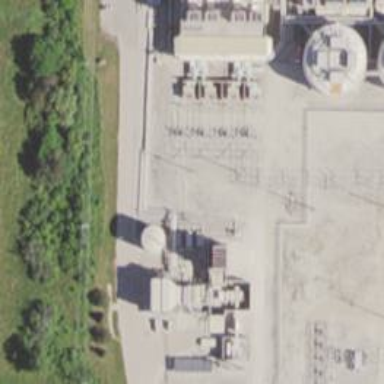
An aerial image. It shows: Switch for power supply.